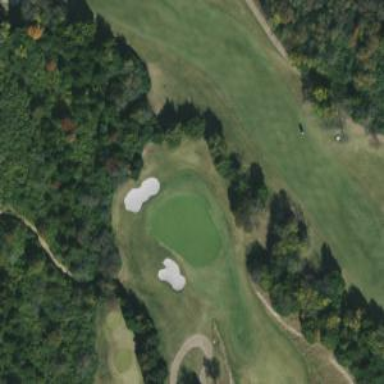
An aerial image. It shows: Golf hole.